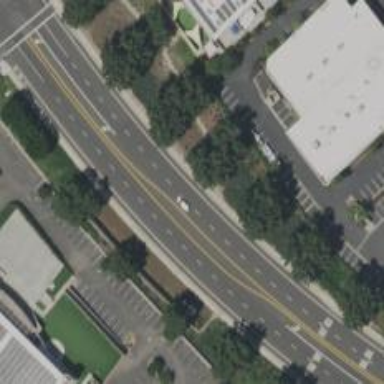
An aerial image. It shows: Secondary road with asphalt surface.